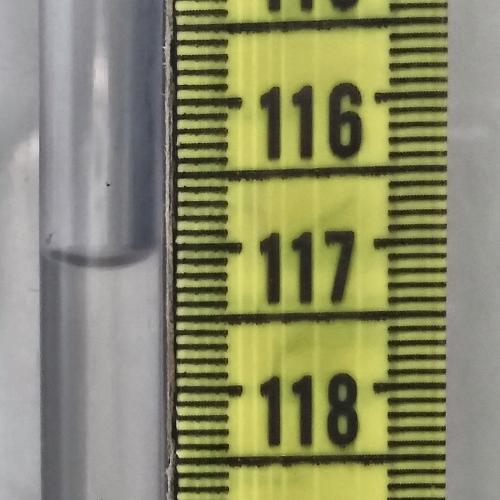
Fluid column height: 117.1 cm